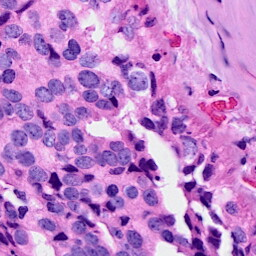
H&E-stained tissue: Breast